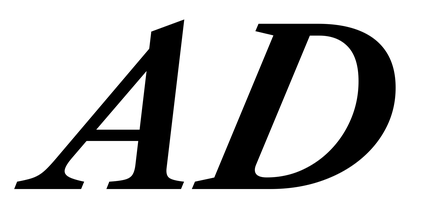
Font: LibreCaslonText-Italic_Bold_Italic